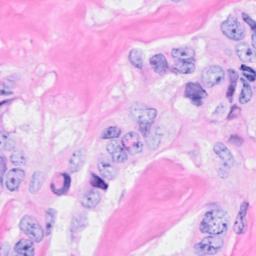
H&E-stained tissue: Breast